Aerial crown-view tile of a tropical tree (Barro Colorado Island, Panama), acquired 20250616:
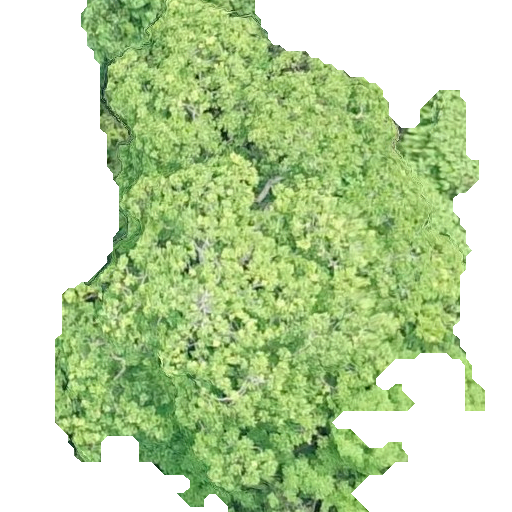
Species: Astronium graveolens
GBIF accepted scientific name: Astronium graveolens
Crown area: 243.652 m²